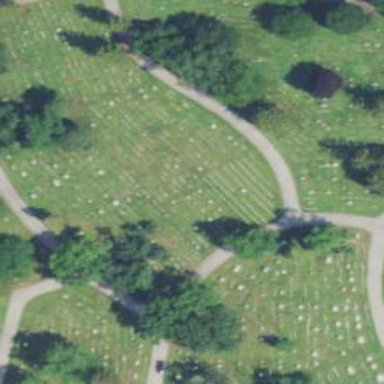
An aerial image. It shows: Cemetery.